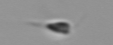
Label: Calciopappus